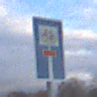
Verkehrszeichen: SackgasseRadverkehrDurchlaessig
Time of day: SunriseSunset
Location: Outdoor (Suburban)
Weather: PartlyCloudy
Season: NotSpecified
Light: Natural